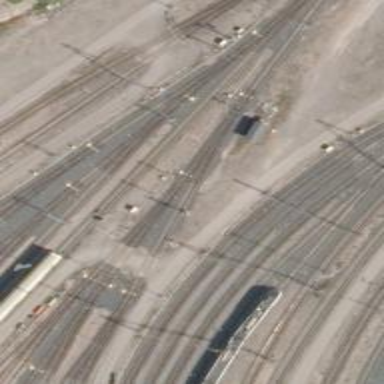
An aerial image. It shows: Railway yard with electrified contact lines.